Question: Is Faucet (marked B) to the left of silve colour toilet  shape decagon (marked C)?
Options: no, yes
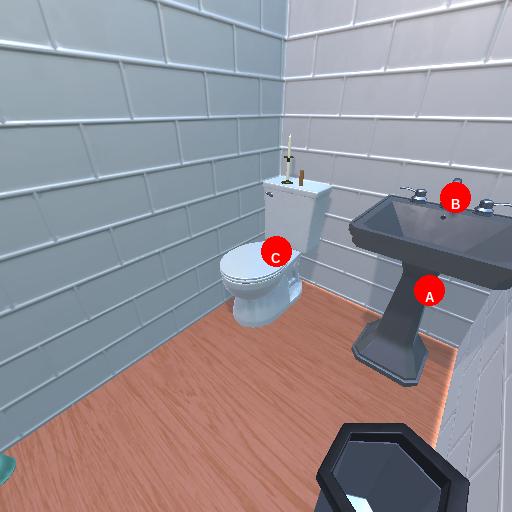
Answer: no